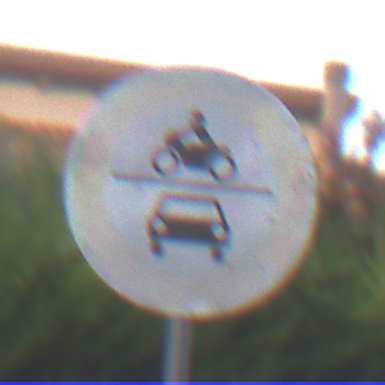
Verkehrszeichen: VerbotKraftfahrzeuge
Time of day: SunriseSunset
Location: Outdoor (Urban)
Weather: Clear
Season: NotSpecified
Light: Natural